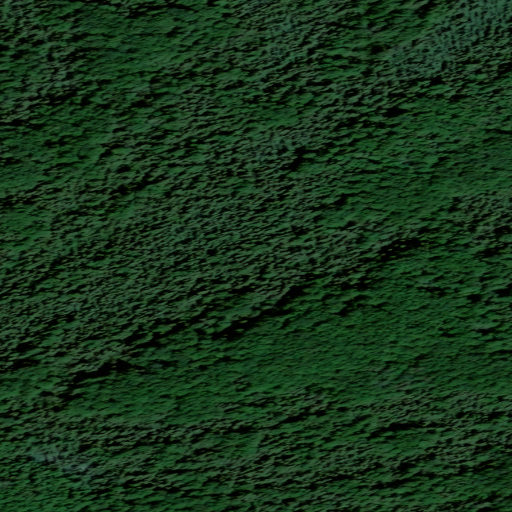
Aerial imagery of ridge(s) in Alaska named Roundabout Mountain containing only unknown